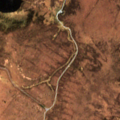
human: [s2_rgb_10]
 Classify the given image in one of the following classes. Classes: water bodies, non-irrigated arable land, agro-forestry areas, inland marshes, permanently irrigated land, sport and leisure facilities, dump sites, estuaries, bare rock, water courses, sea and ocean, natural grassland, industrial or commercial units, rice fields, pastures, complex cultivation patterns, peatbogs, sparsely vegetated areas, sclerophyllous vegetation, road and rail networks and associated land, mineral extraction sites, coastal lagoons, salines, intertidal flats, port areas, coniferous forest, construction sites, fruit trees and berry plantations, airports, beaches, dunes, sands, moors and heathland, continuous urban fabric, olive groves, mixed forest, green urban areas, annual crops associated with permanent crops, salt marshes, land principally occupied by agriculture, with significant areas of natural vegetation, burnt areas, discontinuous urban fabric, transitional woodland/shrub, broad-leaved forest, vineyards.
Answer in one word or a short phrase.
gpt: moors and heathland, peatbogs